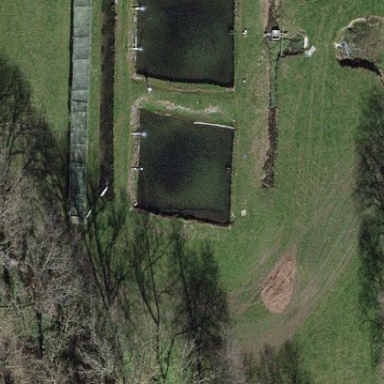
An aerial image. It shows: Pond with natural water.